Question: If have this enum type code and get this compile error.

I get that 'Color.RED' is an int but Im not sure why I am getting the error?
'''
enum Direction {
NORTH(Color.RED), WEST(Color.BLUE), EAST(Color.BLACK), SOUTH(
Color.GREEN);
Direction(Color c) {
color = c;
}
private Color color;
public static Direction fromName(String name) {
for (Direction d : Direction.values()) {
if (d.name().equalsIgnoreCase(name)) {
return d;
}
}
return NORTH;
}
public Color getColor() {
return color;
'''
}
}
Thanks for the help in advance.
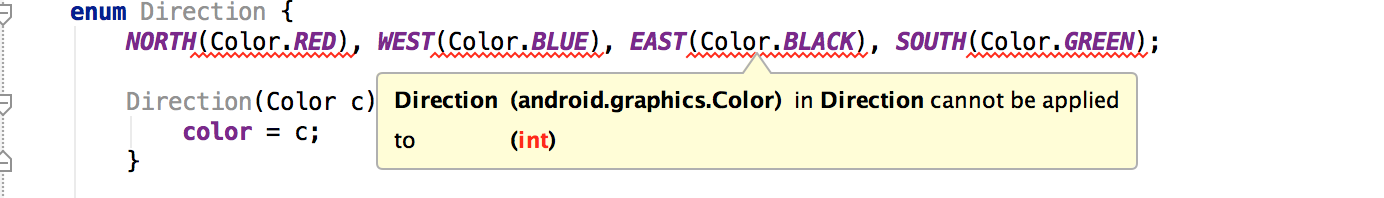
Answer: '''
public enum Direction {
NORTH(Color.RED), WEST(Color.BLUE), EAST(Color.BLACK), SOUTH(
Color.GREEN);
Direction(int c) {
color = c;
}
private int color;
public int get() {
return color;
}
}
'''
and to get color in int format use :
'''
Direction.SOUTH.get();
'''
which will return int value for color "Green"